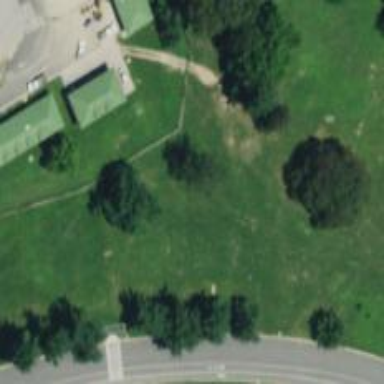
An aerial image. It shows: Disc golf tee area.